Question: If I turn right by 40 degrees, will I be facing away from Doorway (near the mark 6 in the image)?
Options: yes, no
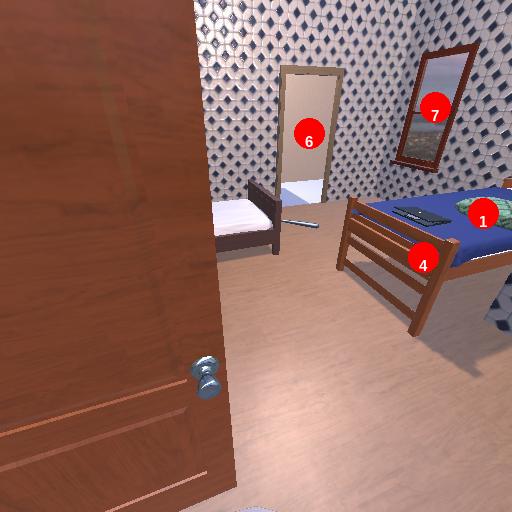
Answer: yes